Question: Is there any way to attach PHP docs in eclipse, so that if I hover over any function I could get all the details and the related description.
Something on similar lines to javadocs.
Using:
1. Eclipse: helios
2. php5.
3. OS: Ubuntu 12.04

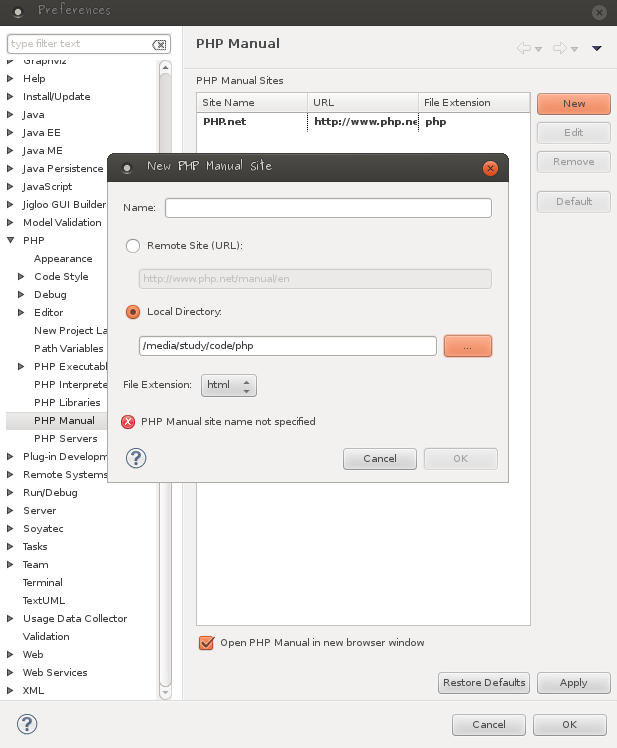
Answer: Here is step for configure PhpDoc into eclipse :
Open eclipse IDE
Then select & Select

Then navigate through php menual

After Cliking on You will get this Window :
Here specify latest Give Name and Press Ok.

Set it to default & press Ok [ It will display in bold letter]

After Setting it to default you will get your local help will highlighted with bold letter

When you want to see doc for php function then press +

You can also change help option from Window -> Preferences